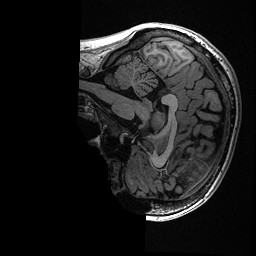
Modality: T1w
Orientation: sagittal
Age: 22
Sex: female
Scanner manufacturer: ge
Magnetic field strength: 3 T
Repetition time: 0.006952 s
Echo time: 0.00292 s